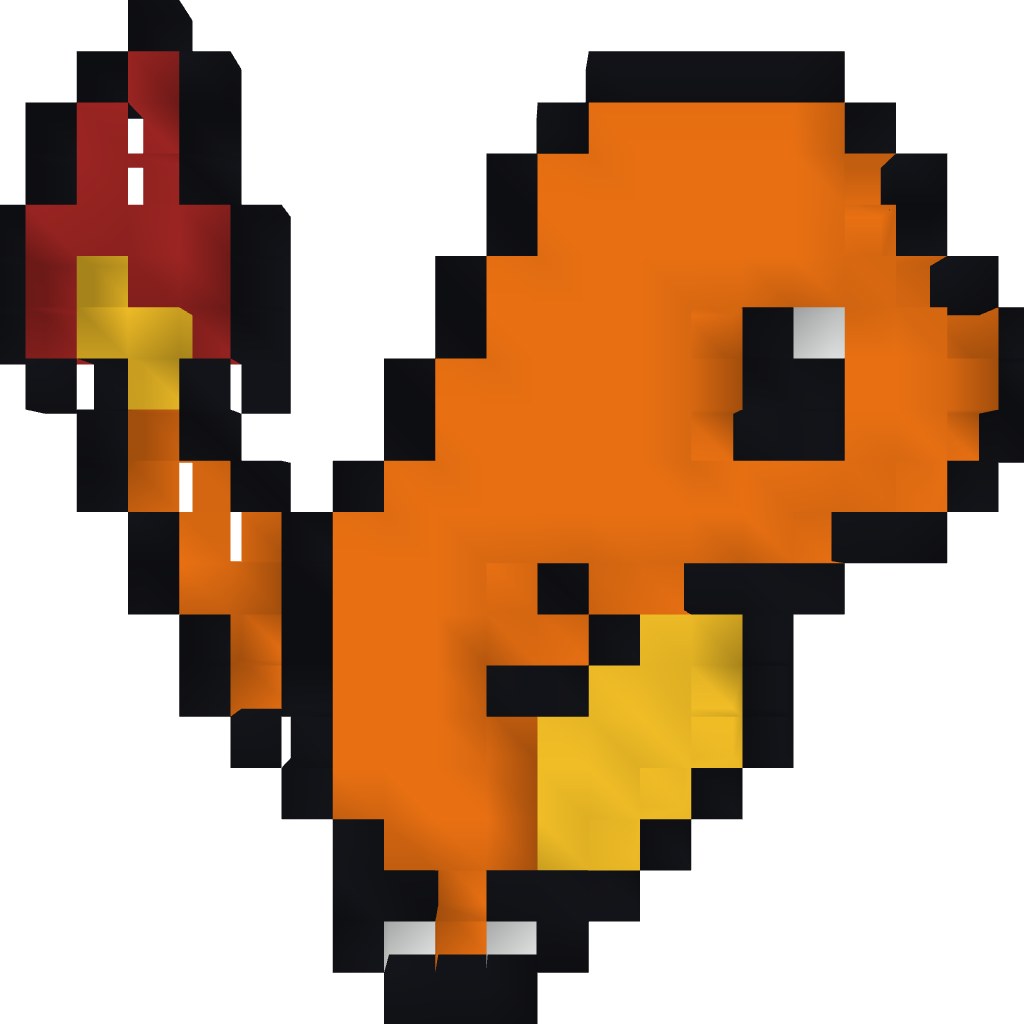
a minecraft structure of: Pokemon!